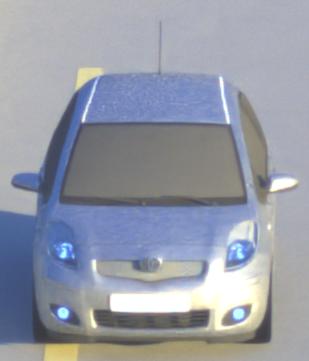
Make: Toyota
Model: Yaris 1.0
Detailed model: Yaris (XP13)
Model produced from: 2011/10
Model produced until: 2014/08
Doors: 3
Color: white
Road condition: dry road
Daytime: sunrise or sunset
Contrast: medium contrast